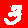
Digit: 3